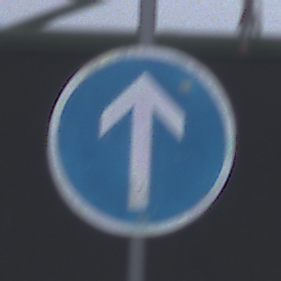
Verkehrszeichen: VorgeschriebeneFahrtrichtungGeradeaus
Umgebung: Outdoor, Suburban
Tageszeit: MorningAfternoon
Wetter: Overcast
Licht: Natural
Jahreszeit: NotSpecified
Kontrast: LowContrast